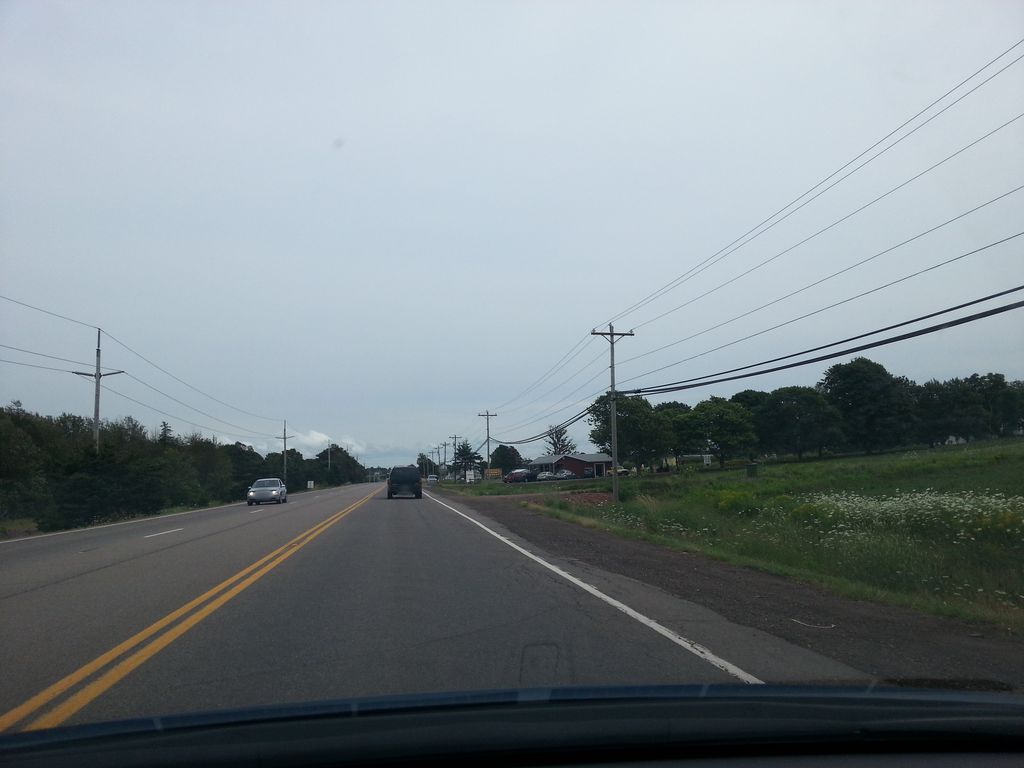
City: charlottetown